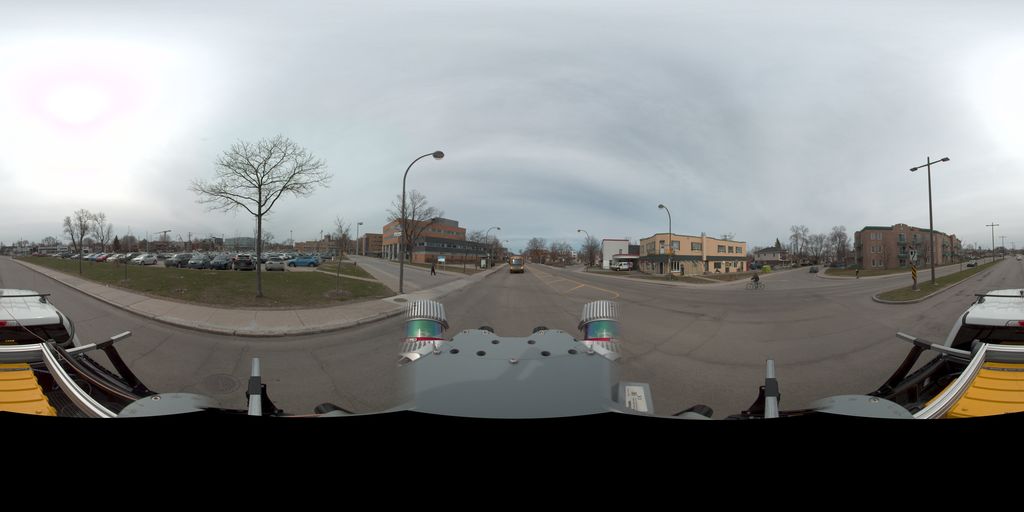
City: quebec_city